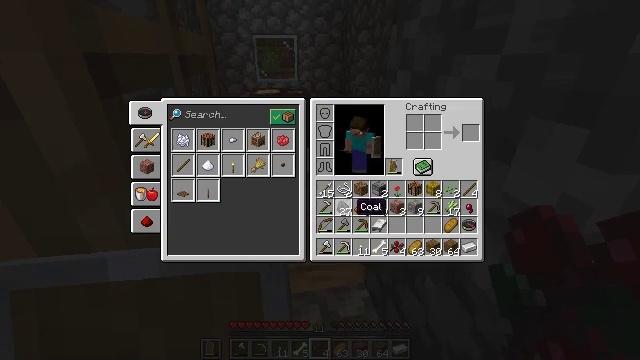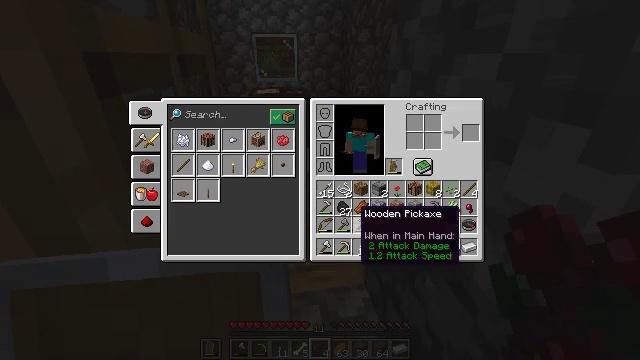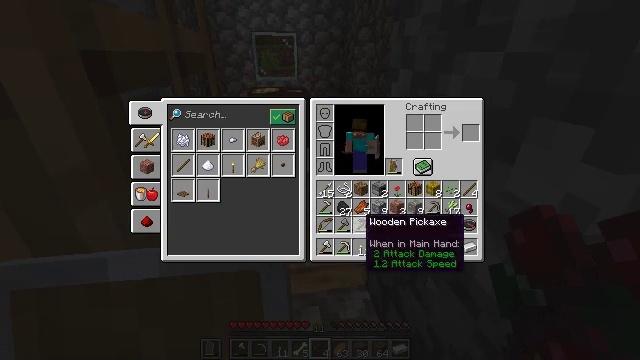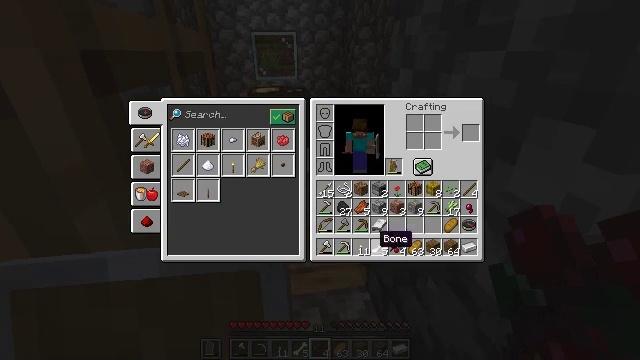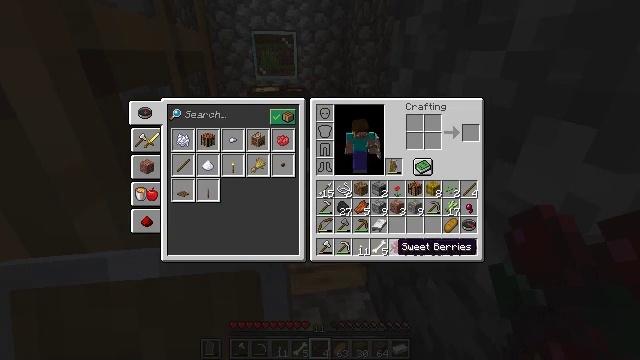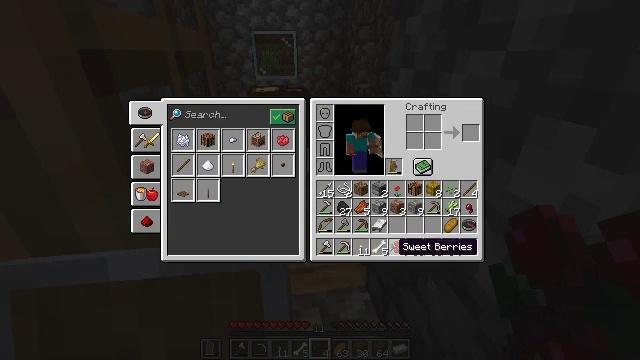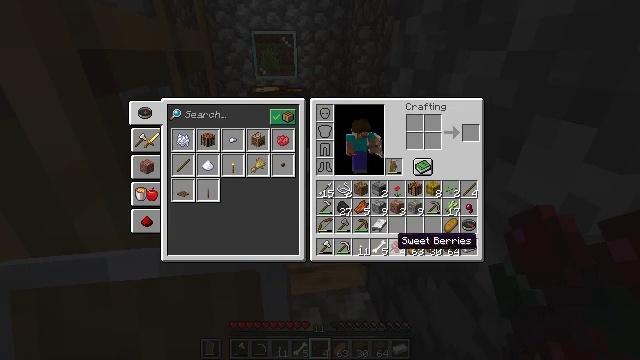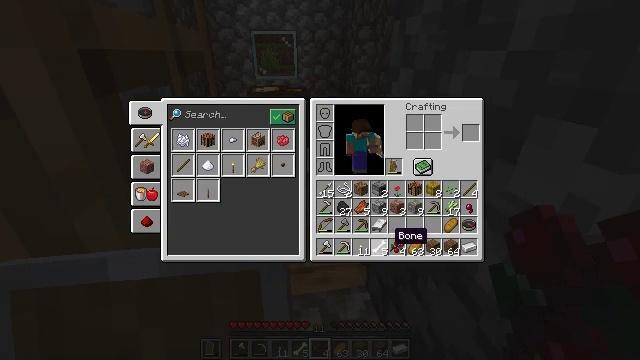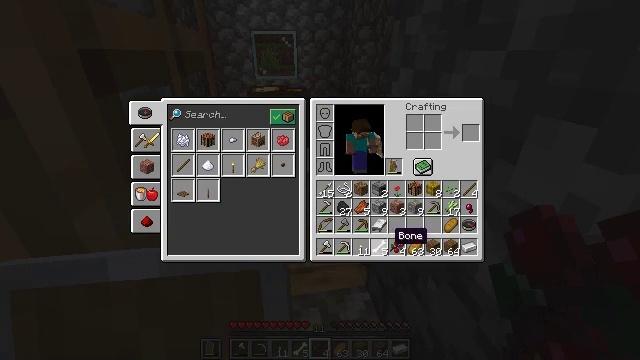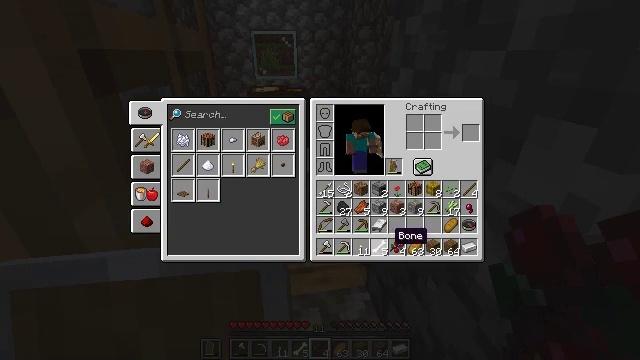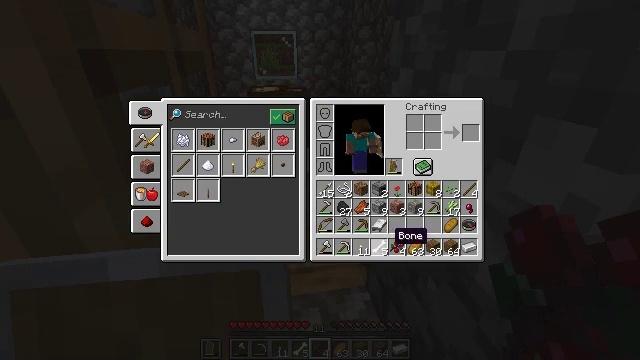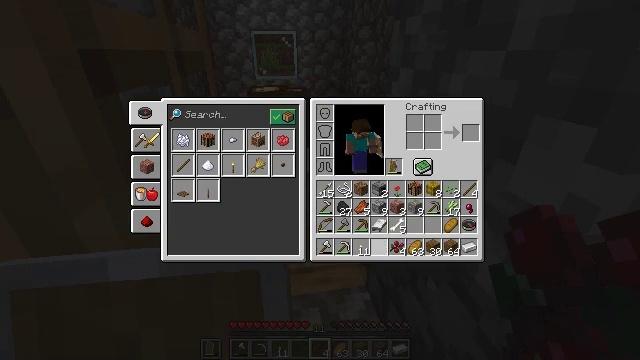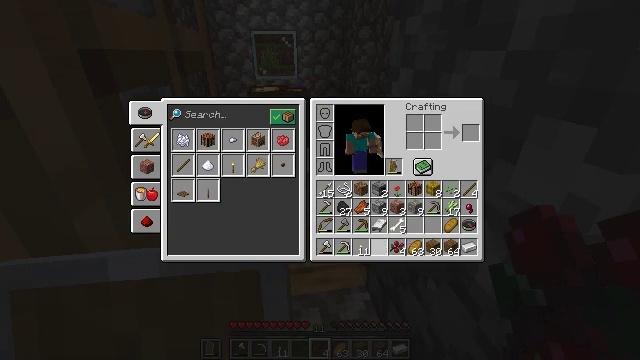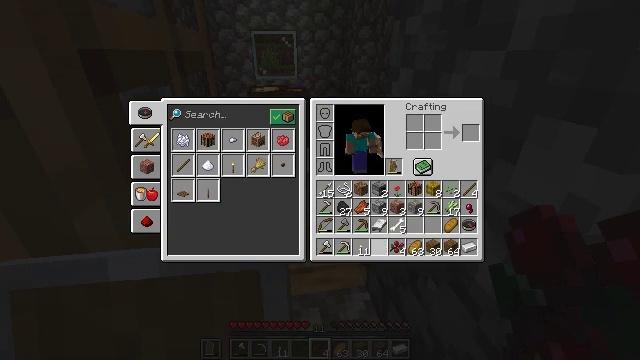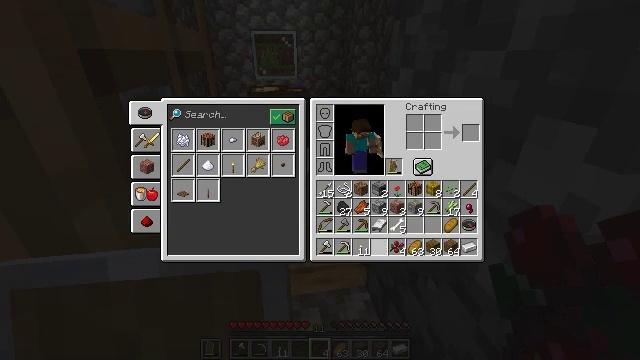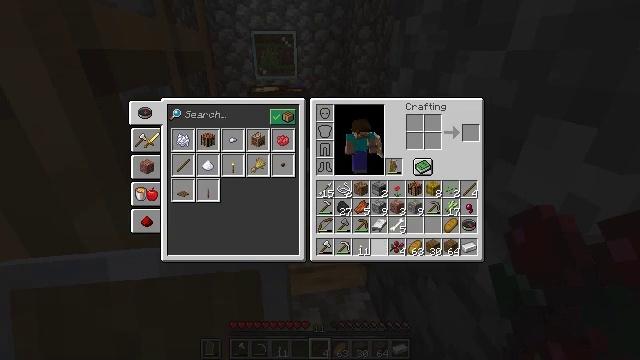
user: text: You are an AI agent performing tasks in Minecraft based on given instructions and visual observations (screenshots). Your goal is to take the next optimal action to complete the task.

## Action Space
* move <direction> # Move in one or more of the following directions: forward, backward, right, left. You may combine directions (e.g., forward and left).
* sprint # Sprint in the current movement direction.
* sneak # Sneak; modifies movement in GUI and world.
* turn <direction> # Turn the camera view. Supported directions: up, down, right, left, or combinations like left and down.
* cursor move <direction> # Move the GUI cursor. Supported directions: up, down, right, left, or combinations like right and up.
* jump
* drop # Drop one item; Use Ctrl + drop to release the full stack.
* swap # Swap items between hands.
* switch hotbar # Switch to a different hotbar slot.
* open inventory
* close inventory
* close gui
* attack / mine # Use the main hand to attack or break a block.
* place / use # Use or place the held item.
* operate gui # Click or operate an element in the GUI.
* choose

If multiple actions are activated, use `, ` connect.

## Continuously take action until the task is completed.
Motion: motion action
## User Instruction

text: Reclaim the cartography table for later use.
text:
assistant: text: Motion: no_op
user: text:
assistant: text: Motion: cursor move down
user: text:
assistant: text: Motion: cursor move right and down
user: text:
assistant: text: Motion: cursor move right and down
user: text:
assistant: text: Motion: sneak
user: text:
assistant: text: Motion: sneak
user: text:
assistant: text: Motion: sneak
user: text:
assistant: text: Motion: sneak
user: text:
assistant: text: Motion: sneak
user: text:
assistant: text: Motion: sneak
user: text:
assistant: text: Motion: sneak, operate gui
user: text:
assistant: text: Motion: sneak, operate gui
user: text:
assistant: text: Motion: sneak
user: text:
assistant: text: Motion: sneak
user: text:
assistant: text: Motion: sneak
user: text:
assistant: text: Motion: sneak
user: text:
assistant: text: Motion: sneak
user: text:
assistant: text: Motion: sneak
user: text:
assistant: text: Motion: sneak, cursor move up
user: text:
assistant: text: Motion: sneak, cursor move up
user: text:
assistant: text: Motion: sneak
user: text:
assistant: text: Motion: sneak
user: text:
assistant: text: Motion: sneak
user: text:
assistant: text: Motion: sneak, operate gui
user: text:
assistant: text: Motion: sneak, operate gui
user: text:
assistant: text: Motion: sneak, operate gui
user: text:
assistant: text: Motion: sneak, close inventory
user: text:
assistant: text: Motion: sneak, close inventory
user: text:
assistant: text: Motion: close inventory
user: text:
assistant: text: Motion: no_op